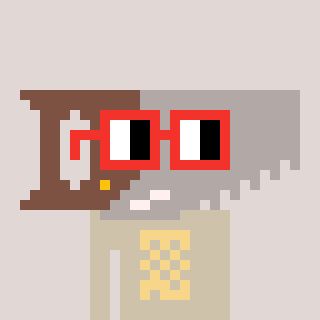
a pixel art character with square red glasses, a saw-shaped head and a bege-colored body on a warm background